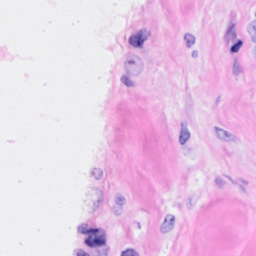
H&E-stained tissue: Breast